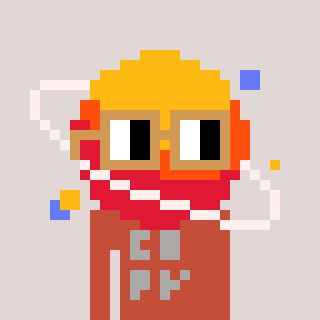
a pixel art character with square brown glasses, a saturn-shaped head and a rust-colored body on a warm background